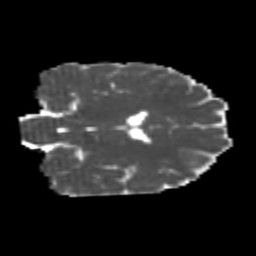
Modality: MD
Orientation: coronal
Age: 21
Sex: male
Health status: healthy
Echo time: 0.074 s